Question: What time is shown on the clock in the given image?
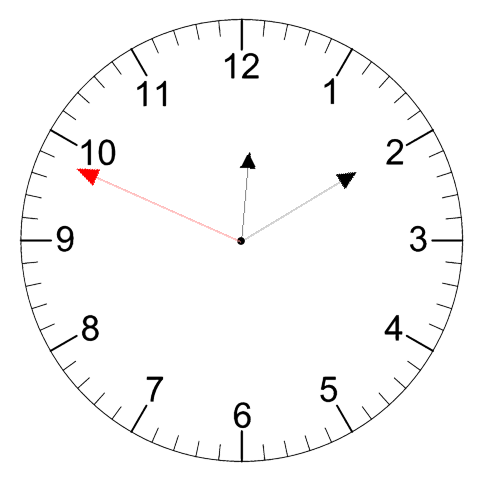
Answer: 12:09:49